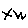
Label: zigzag